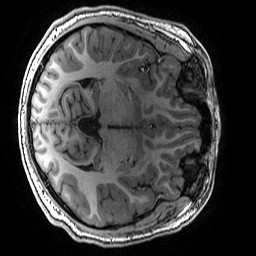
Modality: T1w
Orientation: axial
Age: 16
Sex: male
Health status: ill
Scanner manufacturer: ge
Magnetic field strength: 3 T
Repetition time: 0.007664 s
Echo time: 0.00342 s